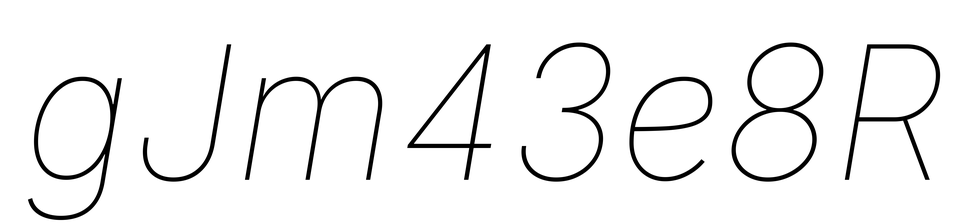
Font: Inter-Italic_Thin_Italic